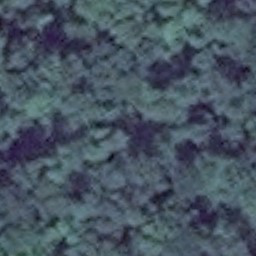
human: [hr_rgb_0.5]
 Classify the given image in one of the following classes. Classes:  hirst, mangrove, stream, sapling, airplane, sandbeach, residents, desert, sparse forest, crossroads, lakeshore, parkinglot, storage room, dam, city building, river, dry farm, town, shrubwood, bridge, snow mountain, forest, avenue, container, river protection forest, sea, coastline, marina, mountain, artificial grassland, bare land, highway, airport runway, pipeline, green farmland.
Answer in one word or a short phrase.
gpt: forest